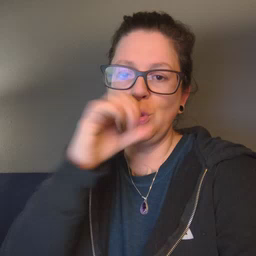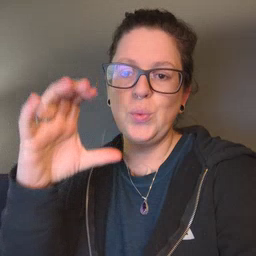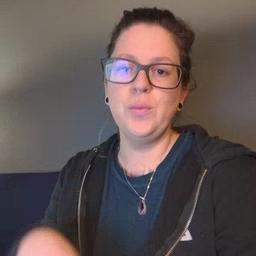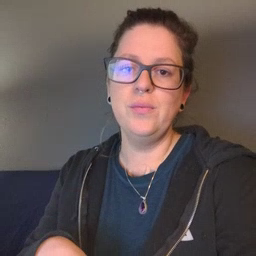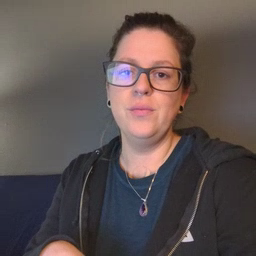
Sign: balloon